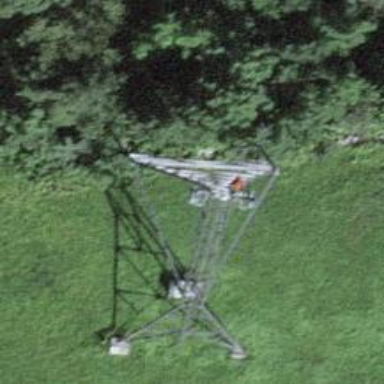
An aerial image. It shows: Pylon used for aerialway.